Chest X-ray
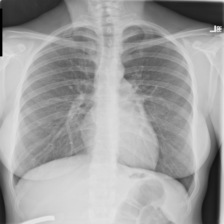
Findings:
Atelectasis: negative
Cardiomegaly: negative
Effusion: negative
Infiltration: negative
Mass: negative
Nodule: negative
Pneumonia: negative
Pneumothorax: negative
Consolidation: negative
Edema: negative
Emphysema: negative
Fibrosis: negative
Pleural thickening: negative
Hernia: negative